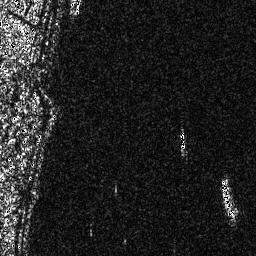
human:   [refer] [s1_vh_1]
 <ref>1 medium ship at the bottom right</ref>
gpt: <box>[[85, 69, 92, 85, 0]]</box>

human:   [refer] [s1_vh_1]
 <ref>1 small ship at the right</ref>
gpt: <box>[[69, 49, 73, 60, 0]]</box>